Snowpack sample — Buffalo Mountain, Silverthorne, Colorado, USA (2/22/26, 2:02 PM MST)
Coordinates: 39.622, -106.113
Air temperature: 33 °F
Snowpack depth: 63 cm
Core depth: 20 cm
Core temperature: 23 °F
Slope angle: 11°, slope face: 116°
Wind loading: low
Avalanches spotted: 0
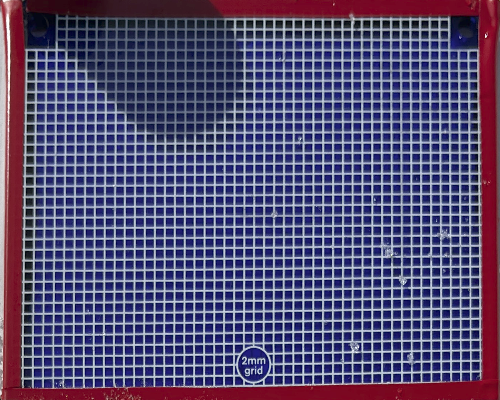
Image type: profile
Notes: In a firebreak similar to site 1, minimal wind loading with no spotted avalanches (not many faces in view though)